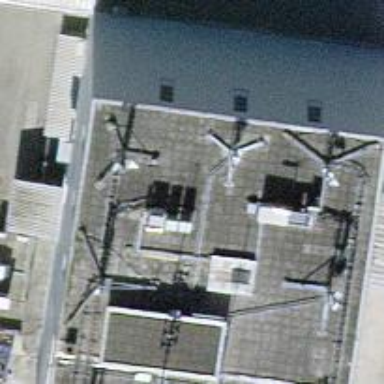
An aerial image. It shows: Industrial building.